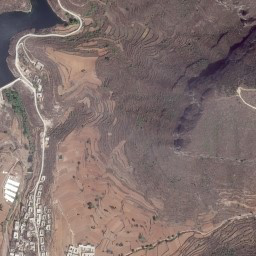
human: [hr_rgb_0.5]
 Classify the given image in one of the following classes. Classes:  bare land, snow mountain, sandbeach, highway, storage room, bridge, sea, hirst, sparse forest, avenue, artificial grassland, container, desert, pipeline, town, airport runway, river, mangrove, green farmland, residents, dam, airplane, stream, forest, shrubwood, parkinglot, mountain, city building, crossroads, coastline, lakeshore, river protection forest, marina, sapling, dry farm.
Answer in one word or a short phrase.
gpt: mountain